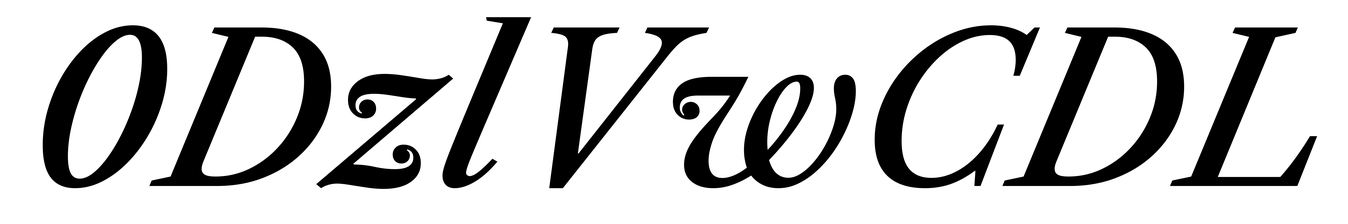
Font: LibreCaslonText-Italic_Medium_Italic